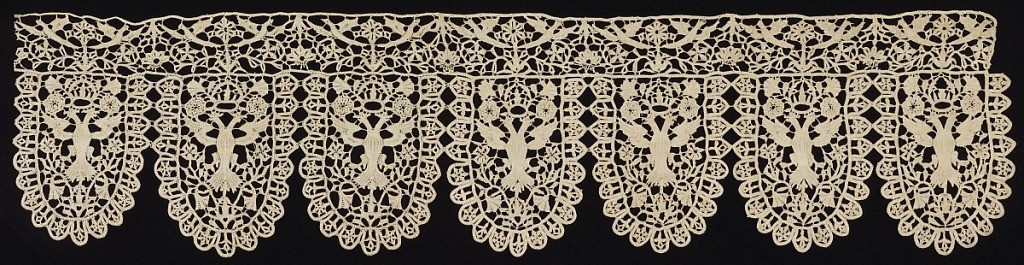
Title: Band
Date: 1600–1650
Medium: linen Technique: bobbin lace, discontinuous tape
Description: Border with seven deep rounded points of cream colored bobbin lace. Points frame a double-heading eagle surmounted by a domed crown, and set among flower sprays. Points edged with small scallops with a stylized flower in the center. A horizontal border with a symmetrical arrangement of stylized floral sprays and paired birds is above.